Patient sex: M
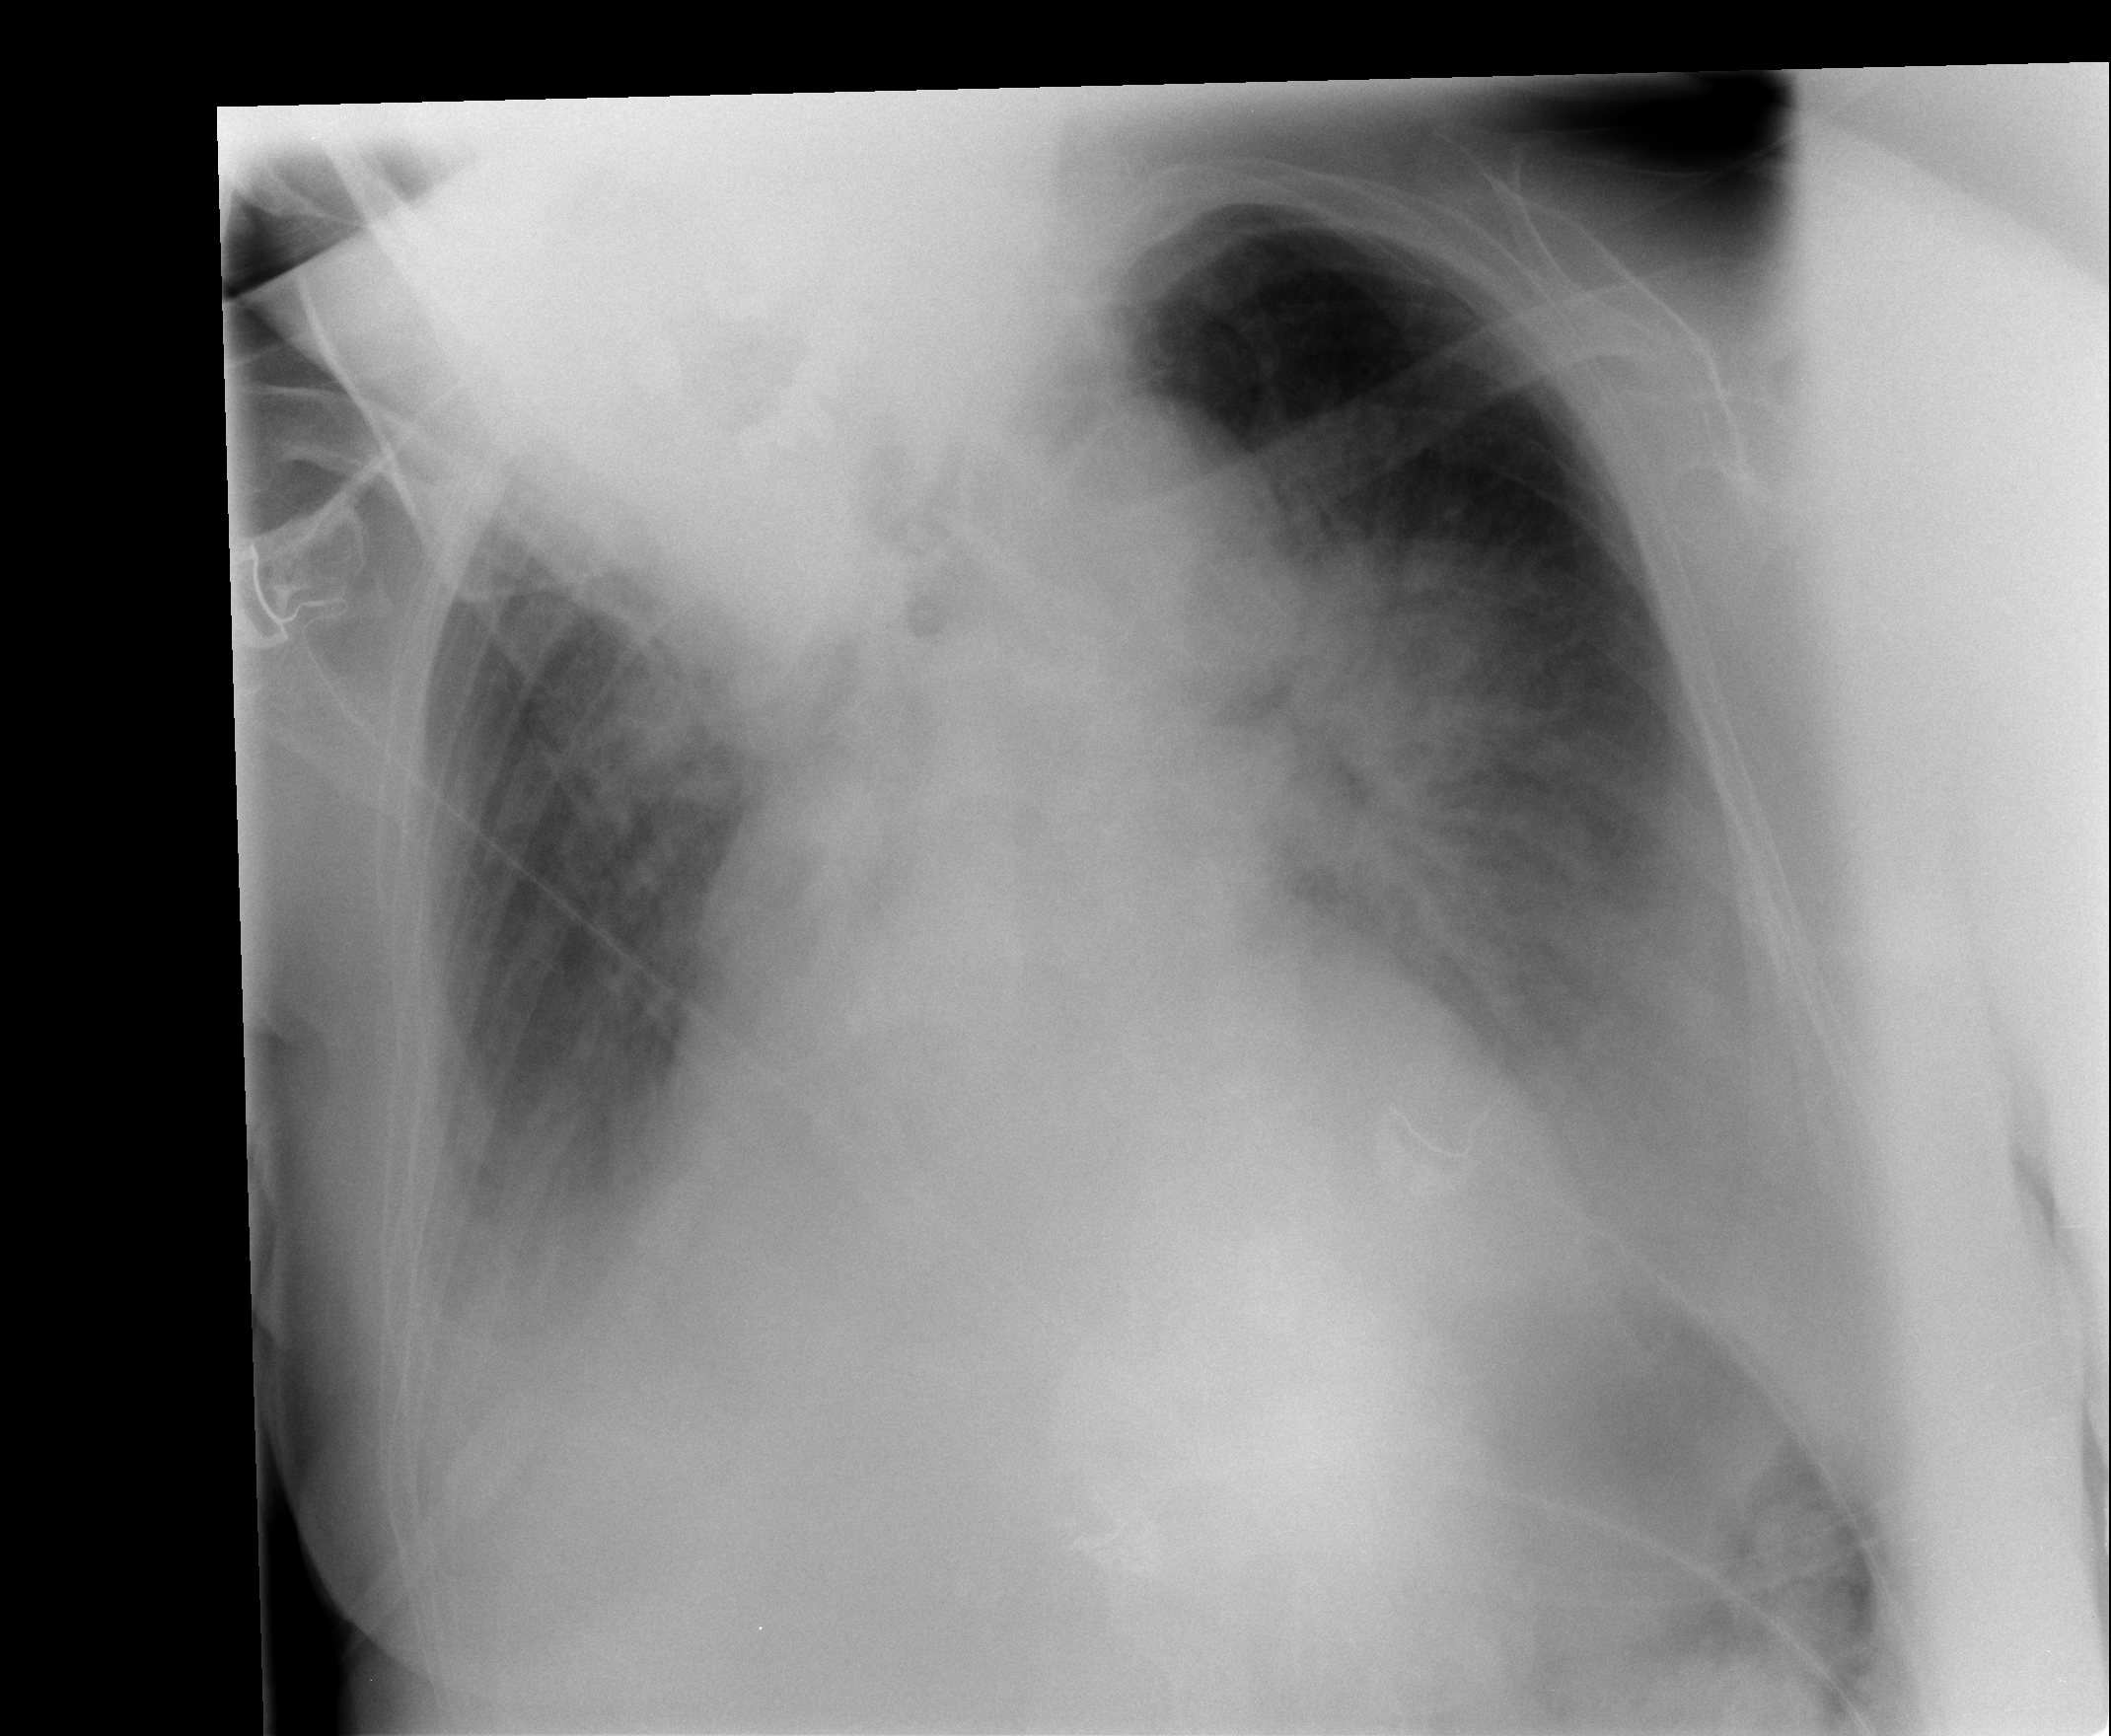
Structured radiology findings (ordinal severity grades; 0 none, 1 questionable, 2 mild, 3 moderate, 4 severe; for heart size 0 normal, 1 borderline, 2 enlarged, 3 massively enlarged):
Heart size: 2
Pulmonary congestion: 3
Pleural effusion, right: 2
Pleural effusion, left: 3
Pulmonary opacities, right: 1
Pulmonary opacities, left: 1
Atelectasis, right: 2
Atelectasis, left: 2